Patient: sex M, age 26
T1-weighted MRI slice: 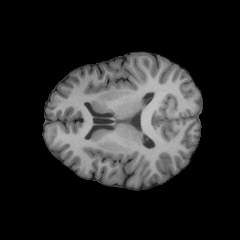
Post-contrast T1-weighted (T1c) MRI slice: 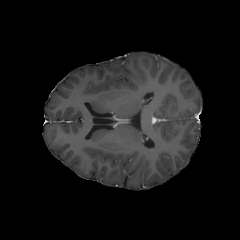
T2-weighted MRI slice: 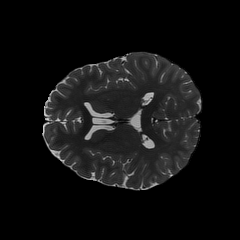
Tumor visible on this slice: no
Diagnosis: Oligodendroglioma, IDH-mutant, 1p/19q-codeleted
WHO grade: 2